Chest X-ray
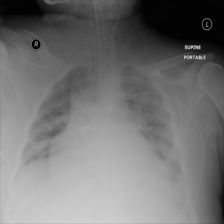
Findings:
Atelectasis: negative
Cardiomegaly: negative
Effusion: negative
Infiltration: negative
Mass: negative
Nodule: negative
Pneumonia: negative
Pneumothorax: negative
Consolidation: negative
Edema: negative
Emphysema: negative
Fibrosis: negative
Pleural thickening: negative
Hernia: negative